Question: I tried to do this

'''
URL=str(browser.current_url)
page=requests.get(URL)
soup = BeautifulSoup(page.content, "html.parser")
imena = soup.findAll('a', class_='text-headline')
imena
'''
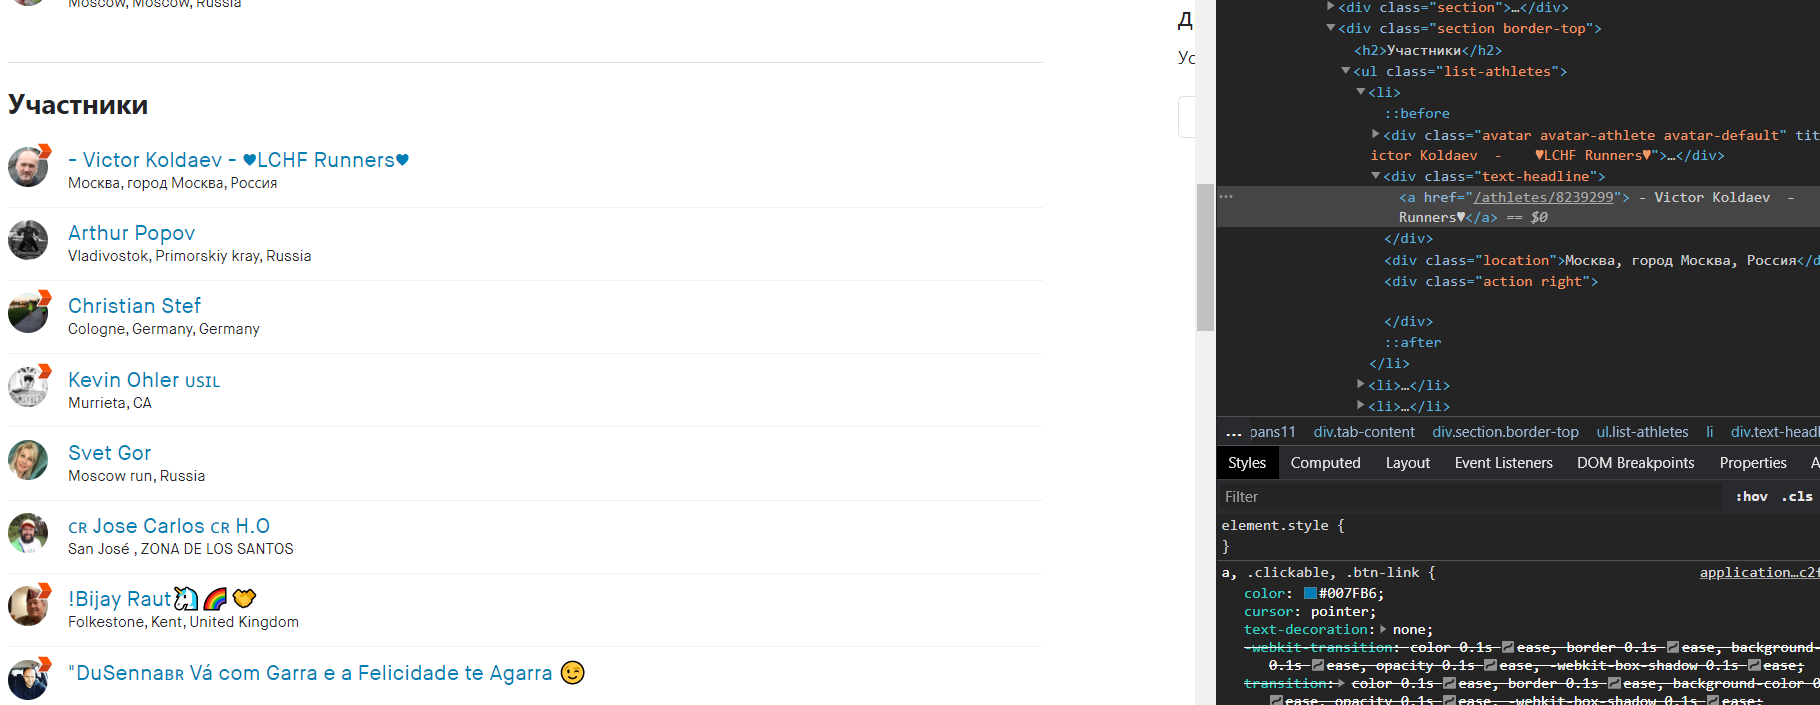
Answer: Assuming the URL is for the Members tab of the <URL>:
'''
import time
from bs4 import BeautifulSoup
from selenium import webdriver
from webdriver_manager.chrome import ChromeDriverManager
BASE_URL = "https://www.strava.com/clubs/236545/members?page="
driver = webdriver.Chrome(ChromeDriverManager().install())
driver.get(f"{BASE_URL}{1}")
driver.find_element_by_id("email").send_keys("<your-email>")
driver.find_element_by_id("password").send_keys("<your-password>")
driver.find_element_by_id("login-button").click()
time.sleep(1)
html = driver.page_source
soup = BeautifulSoup(html, "html.parser")
num_pages = int(soup.find("ul", "pagination").find_all("li")[-2].text)
# Ignore the admins shown on each page
athletes = soup.find_all("ul", {"class": "list-athletes"})[1]
members = [
avatar.attrs['title']
for avatar in athletes.find_all("div", {"class": "avatar"})
if 'title' in avatar.attrs
]
for page in range(2, num_pages + 1):
time.sleep(1)
driver.get(f"{BASE_URL}{page}")
html = driver.page_source
soup = BeautifulSoup(html, "html.parser")
athletes = soup.find_all("ul", {"class": "list-athletes"})[1]
for avatar in athletes.find_all("div", {"class": "avatar"}):
if 'title' in avatar.attrs:
members.append(avatar.attrs['title'])
# Print first 10 members
print('
'.join(m.strip() for m in members[:10]))
driver.close()
'''
'''
- Victor Koldaev - ♥️LCHF Runners♥️
Antonio Raposo ®️
Vadim Issin
"DuSenna Va com Garra e a Felicidade te Agarra
#MIX MIX
#RunVasiaRun ...
$erZh KLIMoff
'Luis Fernando Osorio' MTB
( CE )Faisal ALShammary "Hy'l $lshrqy@ "
(# Monique #) bermudez
'''